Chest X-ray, PA view. Patient: 48 years old, sex M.
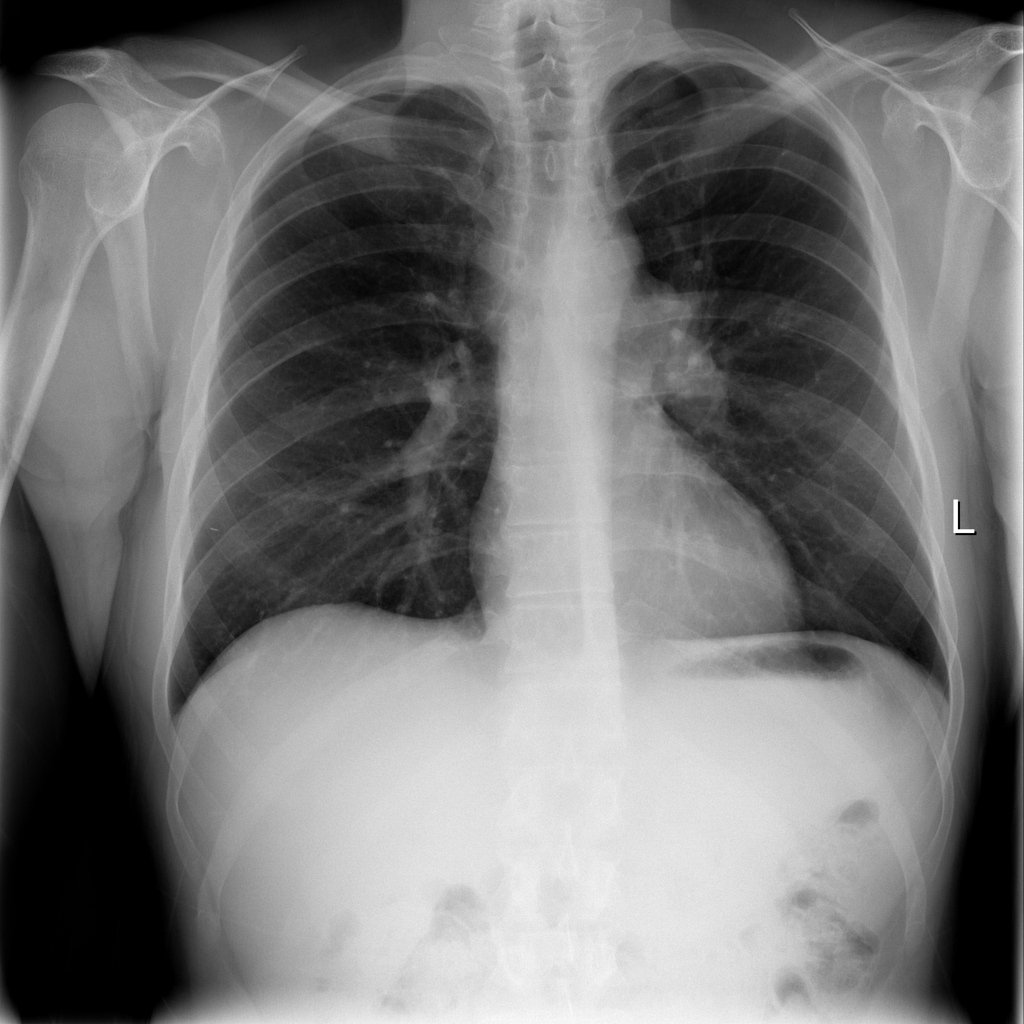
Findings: No Finding